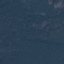
Label: Forest